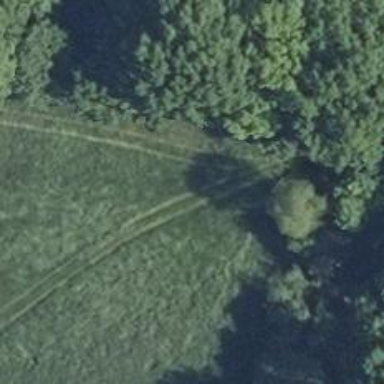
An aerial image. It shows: Ground track with grade 4 track type.